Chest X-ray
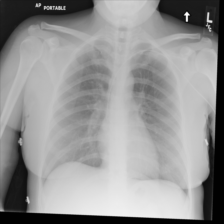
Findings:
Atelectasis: negative
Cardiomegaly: negative
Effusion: negative
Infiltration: negative
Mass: negative
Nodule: negative
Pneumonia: negative
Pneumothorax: negative
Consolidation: negative
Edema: negative
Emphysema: negative
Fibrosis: negative
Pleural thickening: negative
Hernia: negative